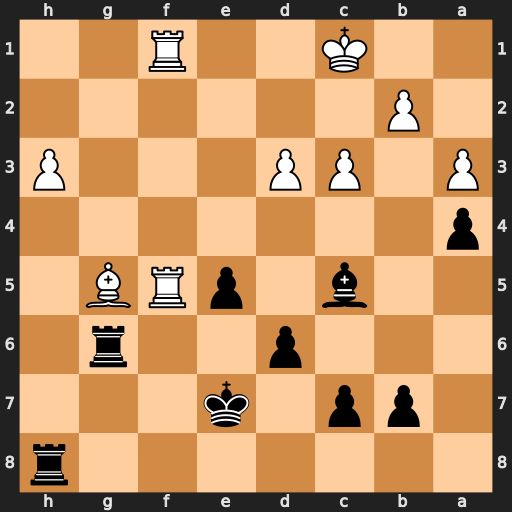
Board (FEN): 7r/1pp1k3/3p2r1/2b1pRB1/p7/P1PP3P/1P6/2K2R2
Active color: b
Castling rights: -
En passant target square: -
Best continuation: Rxg5 Rxg5 Be3+ Kb1 Bxg5